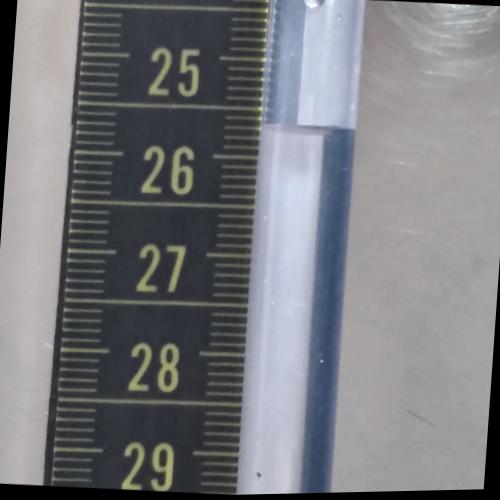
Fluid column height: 25.7 cm